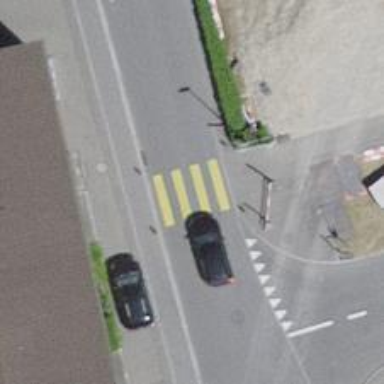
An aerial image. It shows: Marked crossing with zebra stripes on the road.